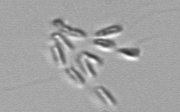
Label: Dinobryon